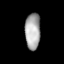
Tissue: lung
Cell type: Epithelial cells
Senescence score: 0.1907
Nuclear area (px): 544
Mean DAPI intensity: 169.169